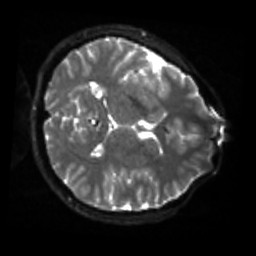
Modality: sbref
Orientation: axial
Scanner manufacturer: siemens
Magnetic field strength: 3 T
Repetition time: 4 s
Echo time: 0.0594 s